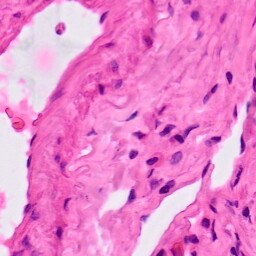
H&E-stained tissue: Lung